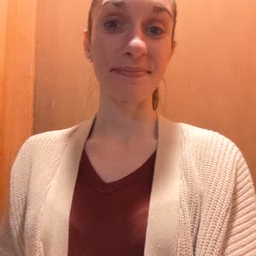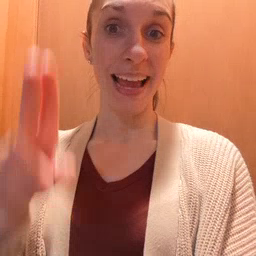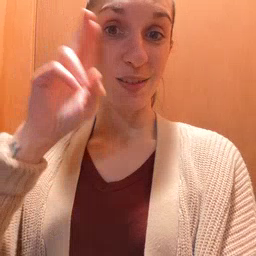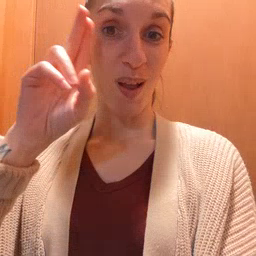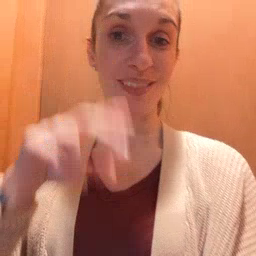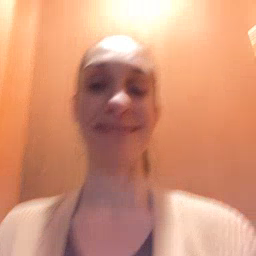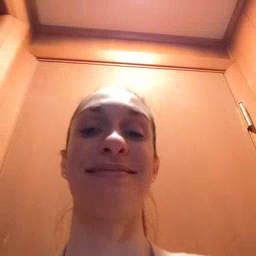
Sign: uncle